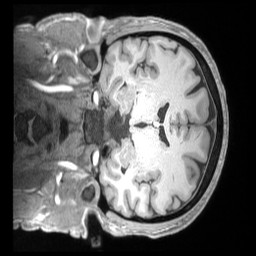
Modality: T1w
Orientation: coronal
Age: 33
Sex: male
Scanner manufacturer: siemens
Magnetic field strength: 3 T
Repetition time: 2.53 s
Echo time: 0.00164 s